Field crop: maize
Growth stage: 2
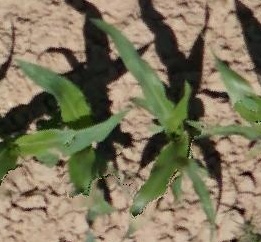
Species: maize